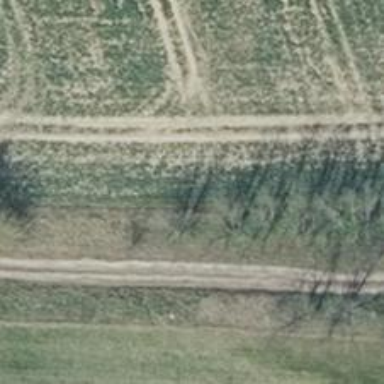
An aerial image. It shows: Row of deciduous broadleaved trees.